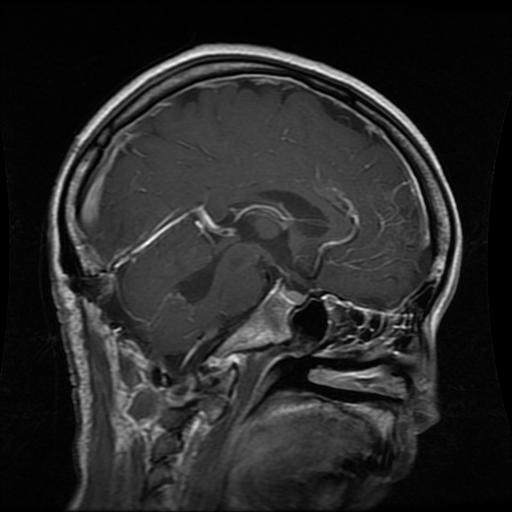
Label: glioma